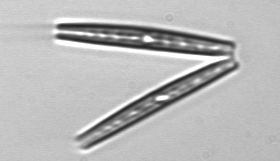
Label: Thalassionema